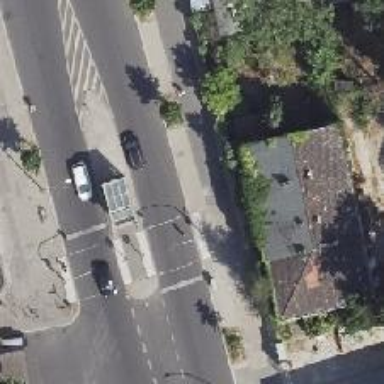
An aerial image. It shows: Pole with traffic signals attached to it.